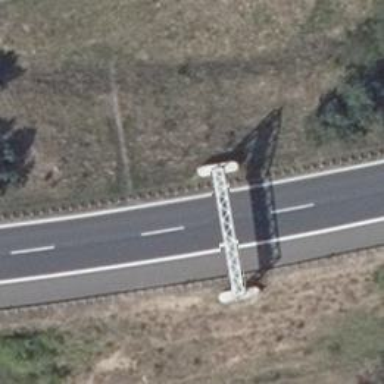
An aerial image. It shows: Gantry structure.